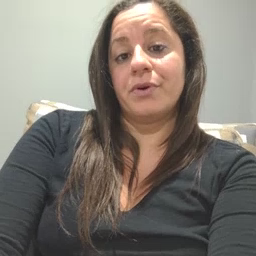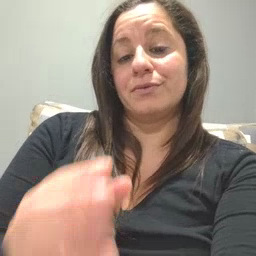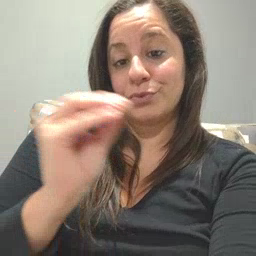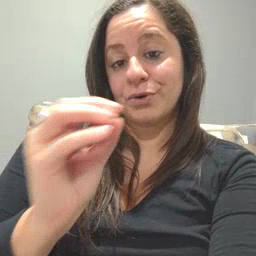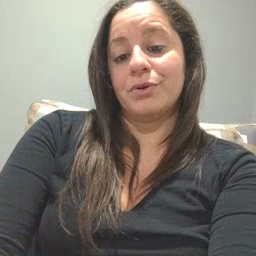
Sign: kiss